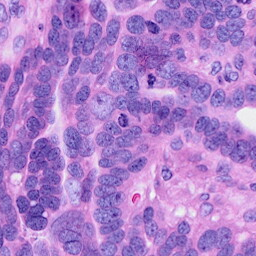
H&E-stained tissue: Ovarian